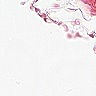
Metastatic tissue present: no